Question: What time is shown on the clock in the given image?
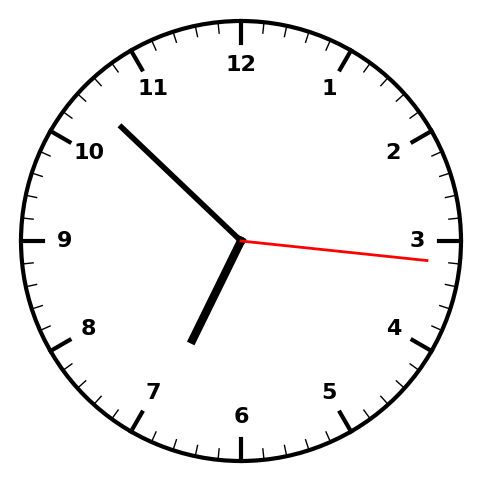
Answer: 06:52:16